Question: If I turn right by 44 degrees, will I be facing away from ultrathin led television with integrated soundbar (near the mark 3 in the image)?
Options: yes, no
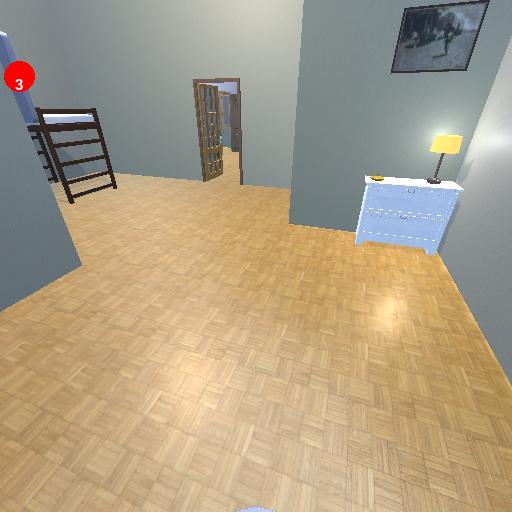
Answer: yes